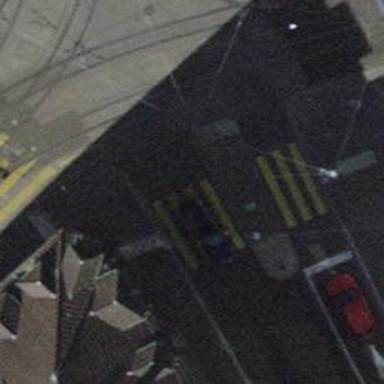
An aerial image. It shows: Kerb barrier.